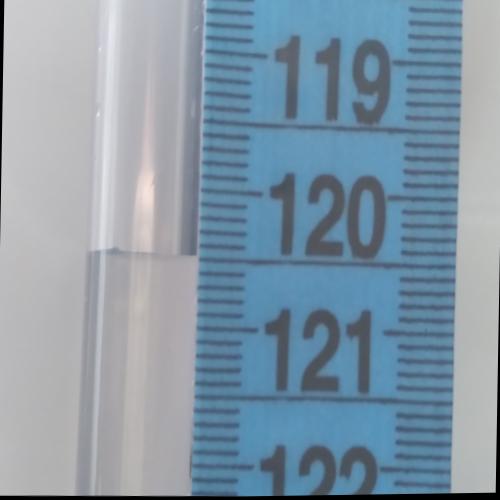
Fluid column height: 120.5 cm